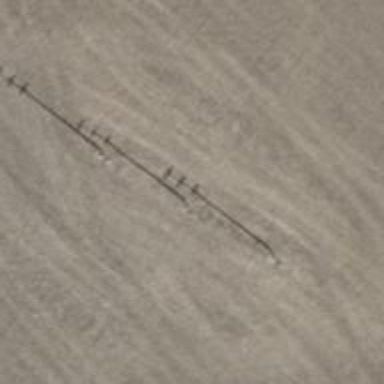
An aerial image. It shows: Power pole.